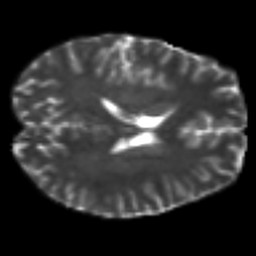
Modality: T2w
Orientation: axial
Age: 21
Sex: male
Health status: ill
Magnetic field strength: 3 T
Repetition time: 9 s
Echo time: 0.093 s